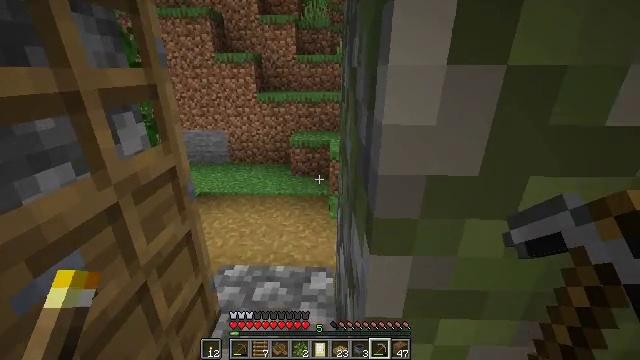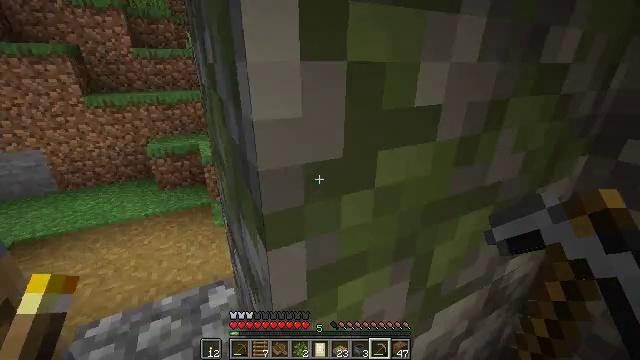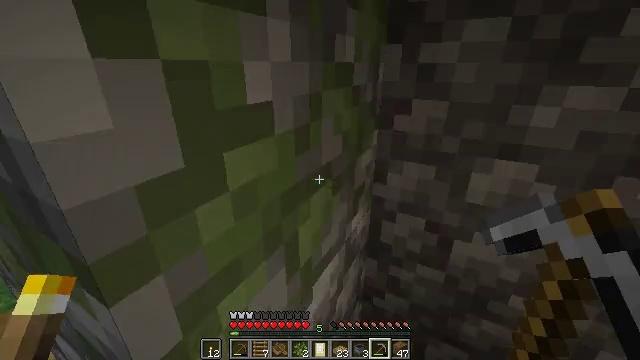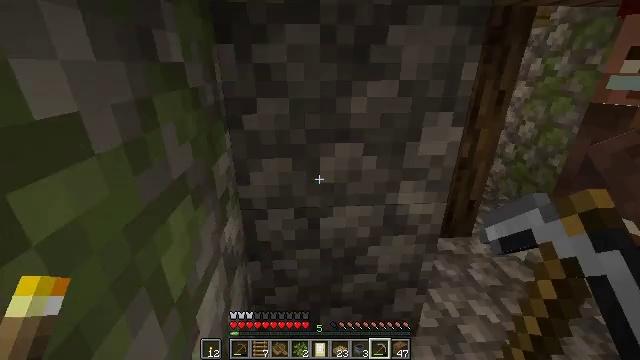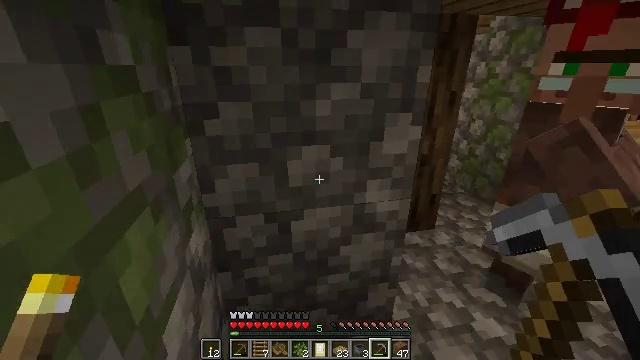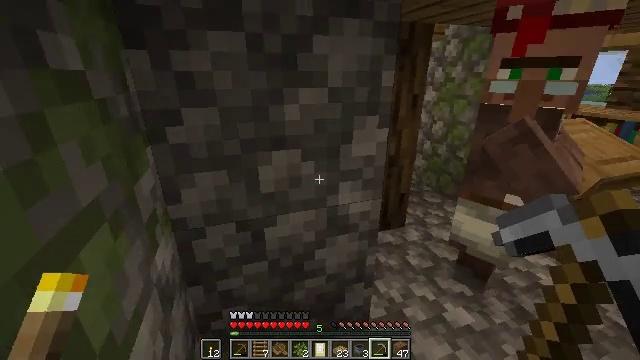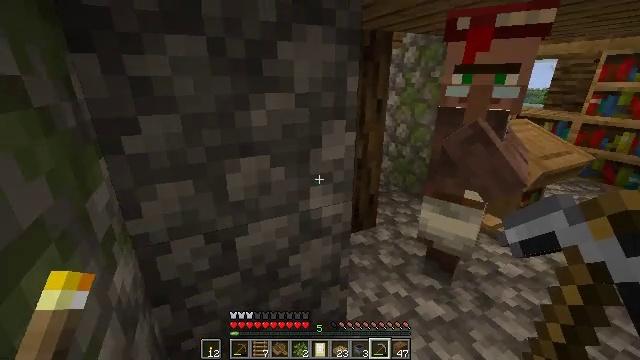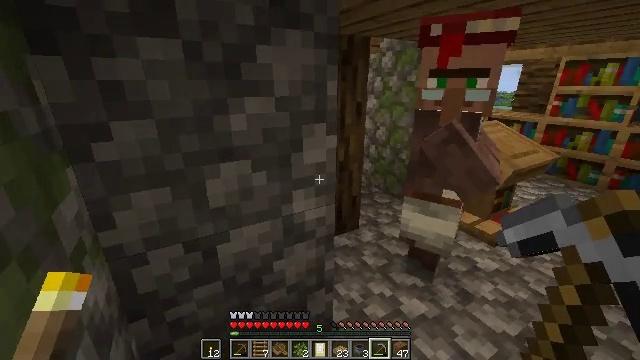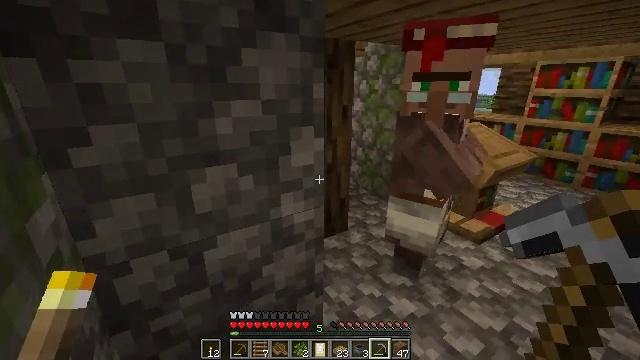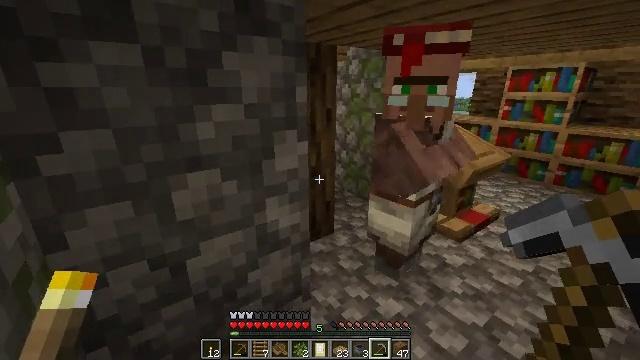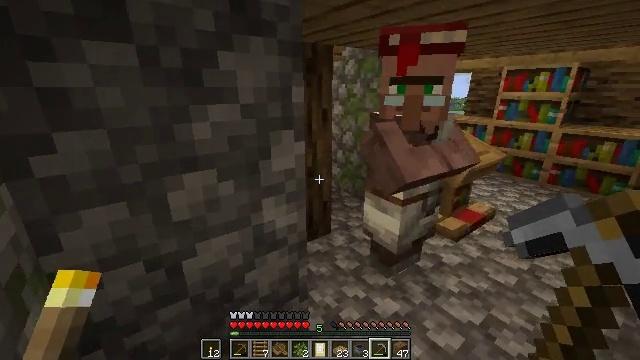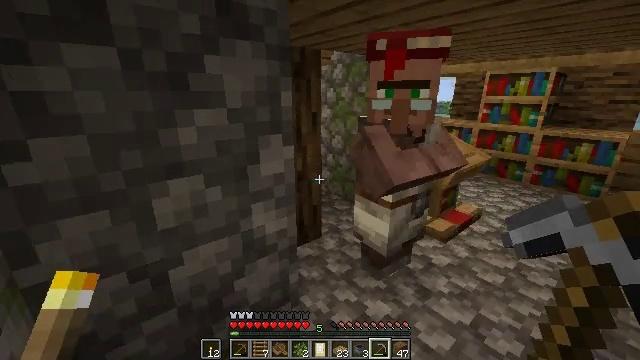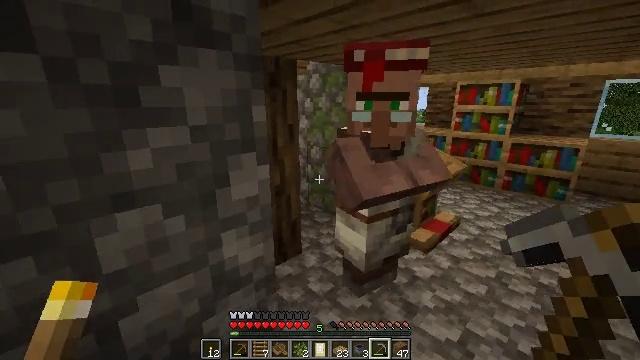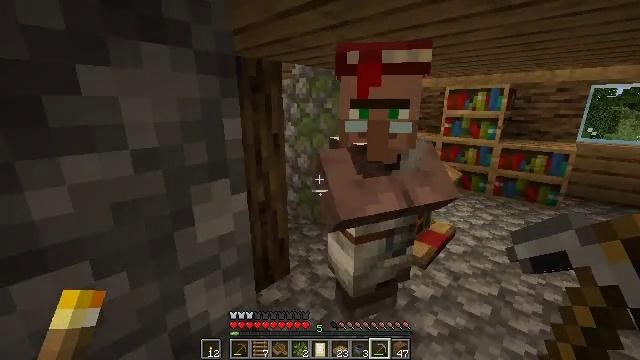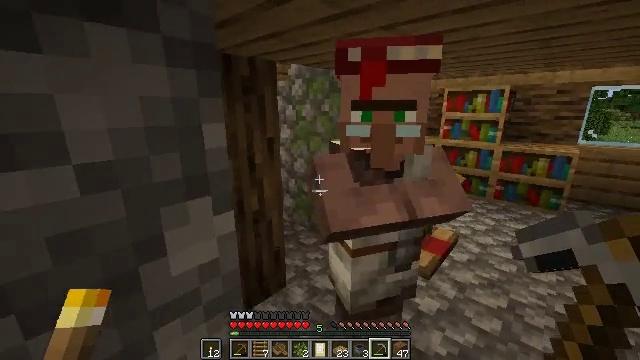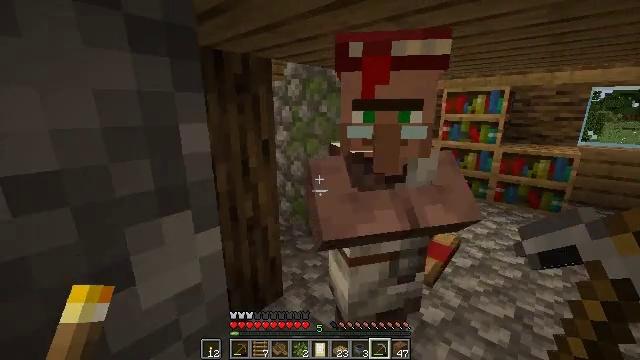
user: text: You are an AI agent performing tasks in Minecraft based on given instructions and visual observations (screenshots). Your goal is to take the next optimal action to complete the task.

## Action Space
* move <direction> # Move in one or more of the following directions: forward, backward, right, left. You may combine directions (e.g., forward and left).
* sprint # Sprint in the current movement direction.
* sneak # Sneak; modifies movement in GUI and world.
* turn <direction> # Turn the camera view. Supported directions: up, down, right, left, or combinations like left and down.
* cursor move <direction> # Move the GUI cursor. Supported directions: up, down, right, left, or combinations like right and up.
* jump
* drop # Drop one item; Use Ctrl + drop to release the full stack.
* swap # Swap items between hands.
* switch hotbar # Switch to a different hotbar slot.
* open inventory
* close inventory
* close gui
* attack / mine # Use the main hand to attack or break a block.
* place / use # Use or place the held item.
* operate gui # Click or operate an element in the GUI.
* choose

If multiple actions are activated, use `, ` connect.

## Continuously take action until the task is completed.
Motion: motion action
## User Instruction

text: Remove the cauldron from its current position.
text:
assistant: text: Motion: turn right
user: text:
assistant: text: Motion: turn right
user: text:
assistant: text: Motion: turn right
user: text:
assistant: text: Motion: turn right
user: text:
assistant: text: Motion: turn right
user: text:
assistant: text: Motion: turn right and up
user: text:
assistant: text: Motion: turn right
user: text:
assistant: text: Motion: turn right
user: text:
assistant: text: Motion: turn right
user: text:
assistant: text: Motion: no_op
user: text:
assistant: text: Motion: move forward, turn right
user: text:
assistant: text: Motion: move forward, turn right and up
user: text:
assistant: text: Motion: move forward, turn right
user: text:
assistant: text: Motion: move forward
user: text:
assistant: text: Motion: move forward
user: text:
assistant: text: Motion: turn right and up
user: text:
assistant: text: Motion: turn right
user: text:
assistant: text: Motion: turn right
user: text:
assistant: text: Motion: no_op
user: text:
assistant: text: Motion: no_op
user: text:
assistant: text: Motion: no_op
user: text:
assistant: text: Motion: use / place
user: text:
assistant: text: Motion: use / place
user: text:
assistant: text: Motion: use / place
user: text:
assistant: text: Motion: no_op
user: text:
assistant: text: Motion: no_op
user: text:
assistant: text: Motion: no_op
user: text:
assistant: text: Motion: no_op
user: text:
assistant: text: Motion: no_op
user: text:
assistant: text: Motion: no_op